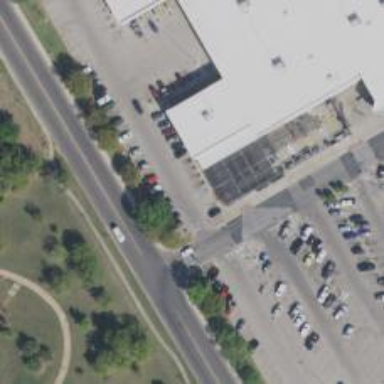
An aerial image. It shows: Parking space is available.